Question: These are my query results:
<URL>
But I want to merge the MemberName column when the member is the same. But the values in the other columns still need to display separately. How can I make my report use the following format?

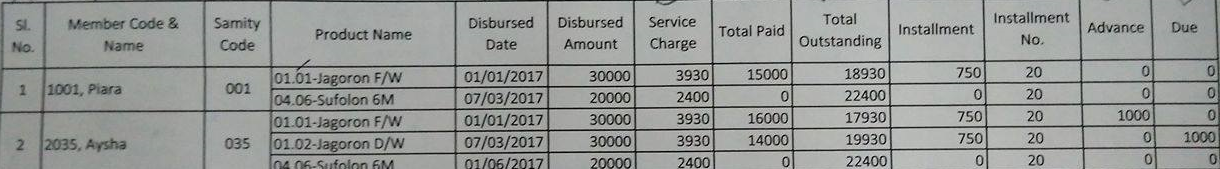
Answer: Create a Group for 'SIno' at the lowest level, if you don't have one already. Suppress the header and footer of this group.
Then add this formula to the suppression logic for 'SIno', 'Member Name', and 'Sanity Code':
'''
{SIno} = PREVIOUS({SIno})
'''
---
After discussing your needs in the comments, I recommend the following: Set your report such that it doesn't have any borders, and instead have the background color alternate between white and gray. Group based on 'SIno' if you haven't already, and set the background color to:
'''
IF GROUPNUMBER MOD 2 = 0 THEN crWhite else crSilver
'''
I do this all the time with my reports. It looks professional, and the customers understand it:
<URL>